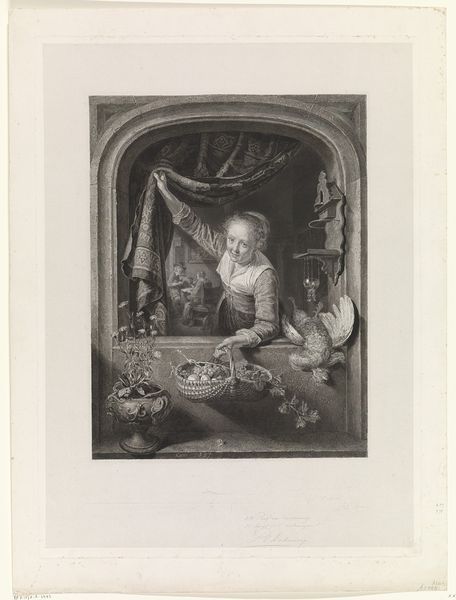
Titel: Vrouw met mand met vruchten in de hand bij het raam
Künstler: Johannes de Mare
Standort: Amsterdam
Institution: Rijksmuseum
Schlagwörter: curtain, lamp, men, window, dress, face, portrait, vorhang, woman, flowers, maid, servant, plant, vase, flower, fruit, man, distance, drawing, frame, fabric, bird, monochrome, still life, urn, basket, ivy, leaves, medieval, cloth, mädchen, fenster, chicken, kitchen, korb, owl, windowsill, herbs, obst, fram, curtai, bid